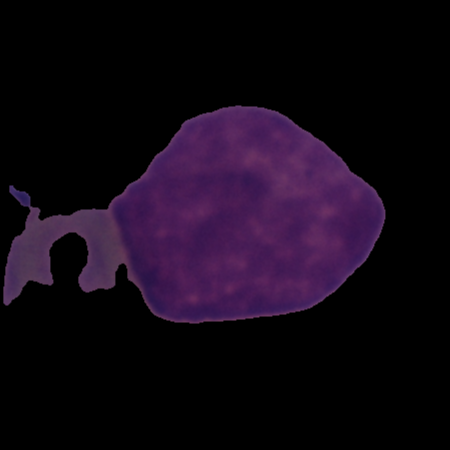
Label: cancer